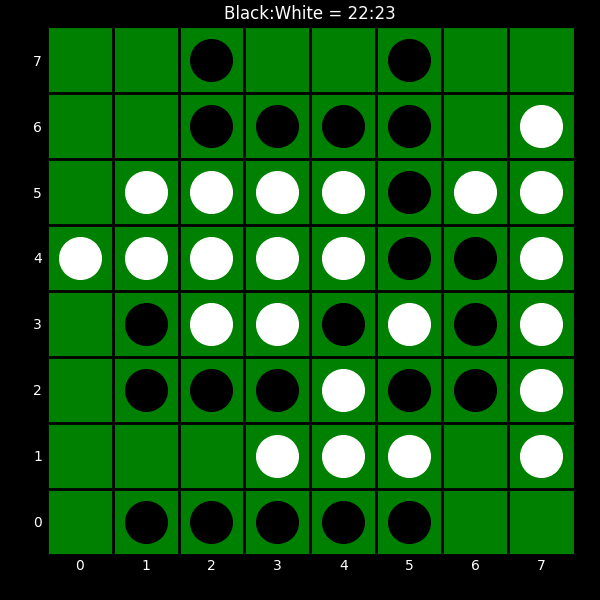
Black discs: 22
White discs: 23